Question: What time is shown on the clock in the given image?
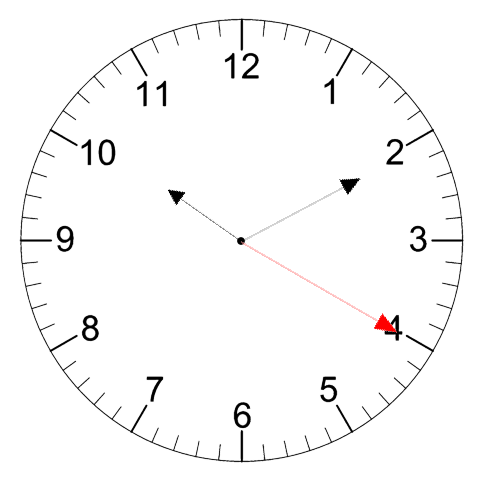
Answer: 10:10:20